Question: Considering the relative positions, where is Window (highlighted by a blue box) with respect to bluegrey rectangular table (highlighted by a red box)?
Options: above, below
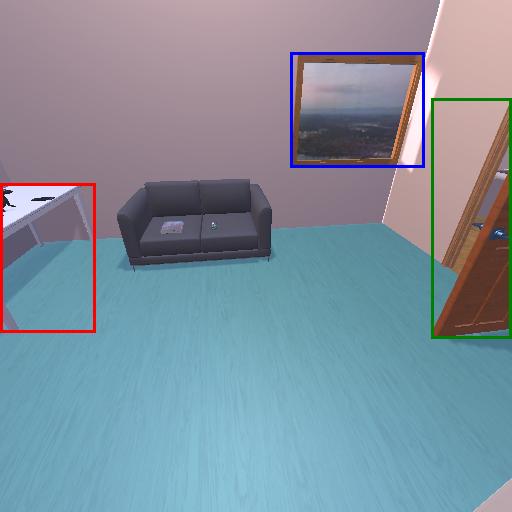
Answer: above